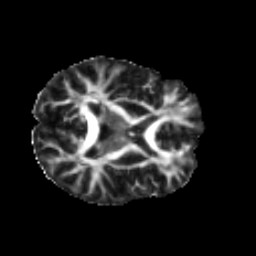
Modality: FA
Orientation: axial
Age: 24
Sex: male
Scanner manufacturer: ge
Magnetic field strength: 3 T
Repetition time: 7.8 s
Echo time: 0.0608 s